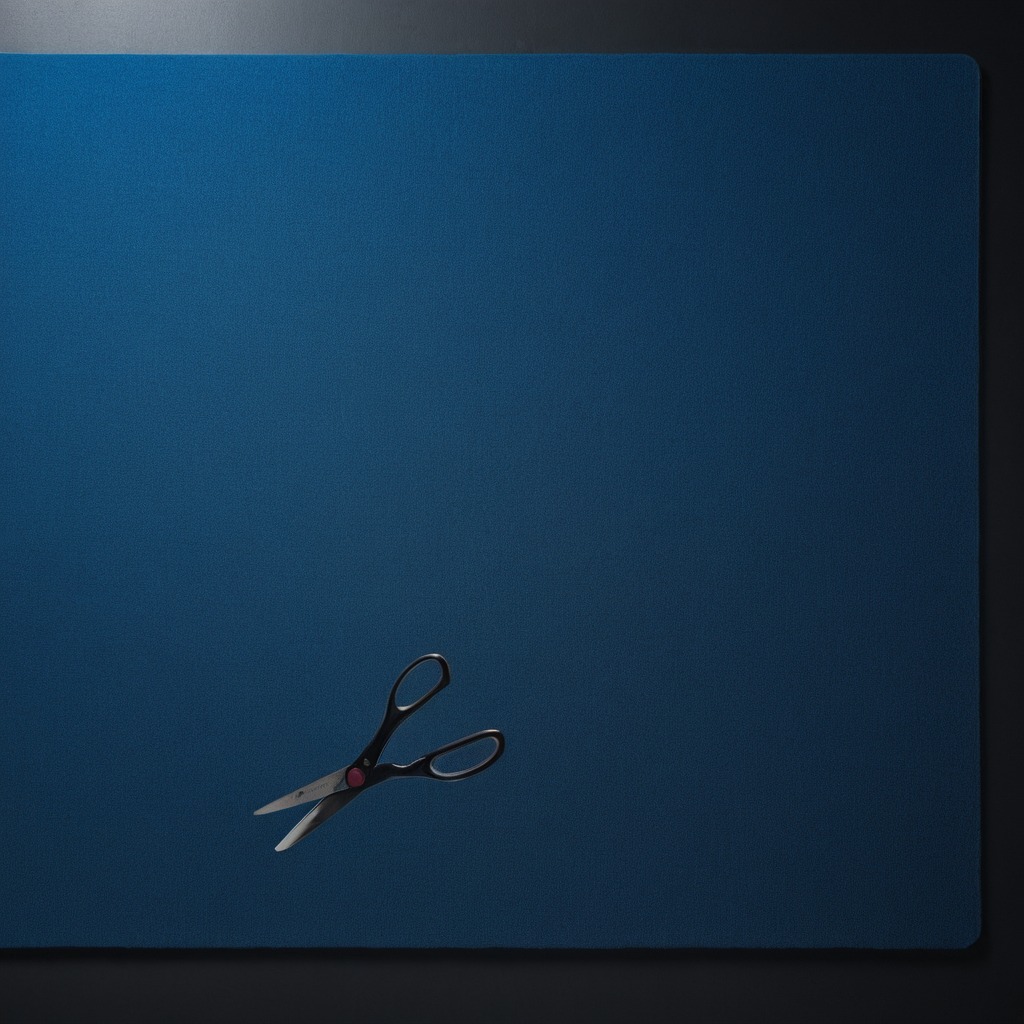
A scissor lies on the clean granite tabletop covered with a blue rubber mat inside a workshop at night dim ambient light soft shadows worn but beneath the mat